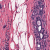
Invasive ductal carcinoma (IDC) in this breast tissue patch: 0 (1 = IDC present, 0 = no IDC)